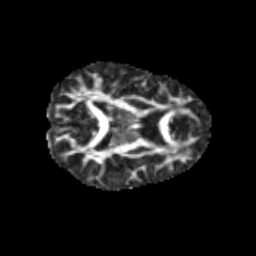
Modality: FA
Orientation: axial
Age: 11
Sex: female
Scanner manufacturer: siemens
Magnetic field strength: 3 T
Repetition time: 3.8 s
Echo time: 0.07 s